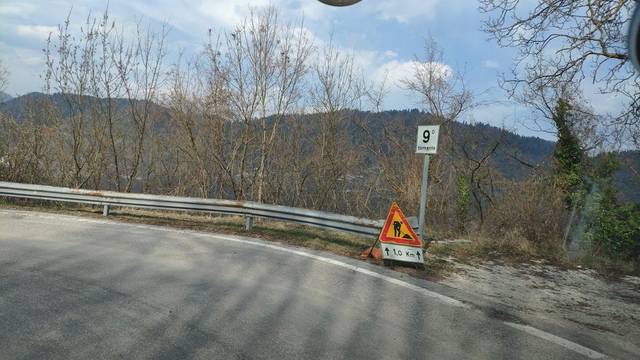
Region: Italy
Coordinates: 45.942, 11.72